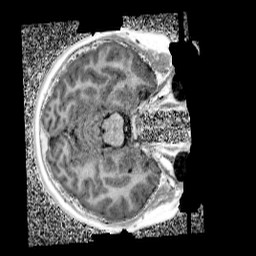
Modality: UNIT1_denoised
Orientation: axial
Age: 10
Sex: female
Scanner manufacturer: siemens
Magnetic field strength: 3 T
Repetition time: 4 s
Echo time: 0.00299 s